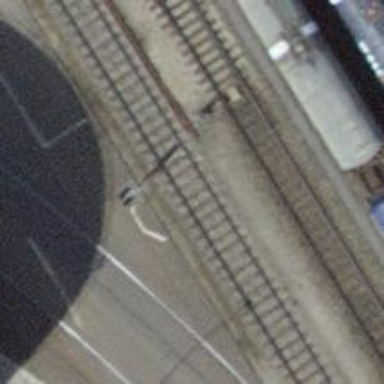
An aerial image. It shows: Railway switch.